Interaction volume radius: 5 \u00c5
Interaction volume height: 10 \u00c5
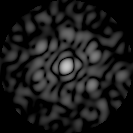
Disorder parameter: 0.7303